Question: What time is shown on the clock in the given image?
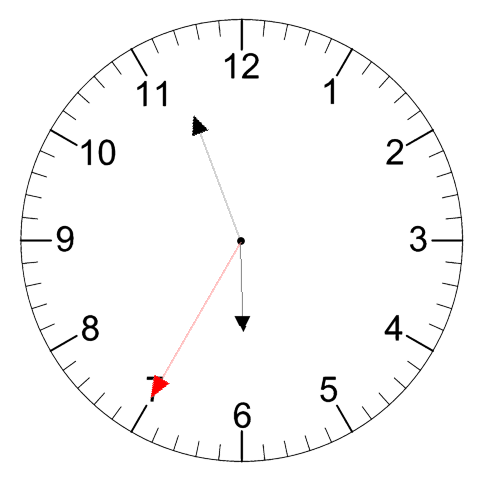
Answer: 05:56:35